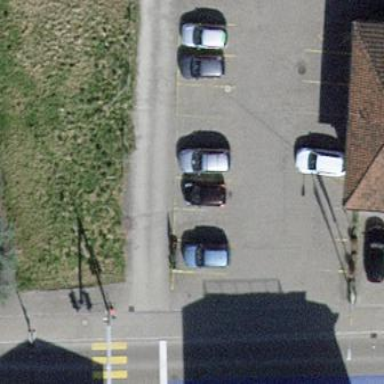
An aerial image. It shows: Street side parking area.